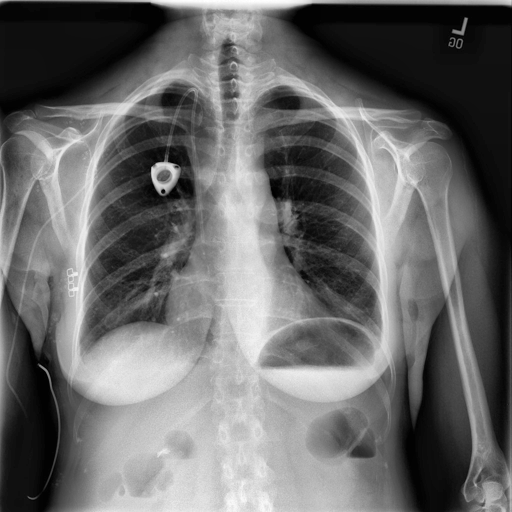
Finding: NORMAL